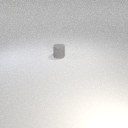
small gray rubber cylinder